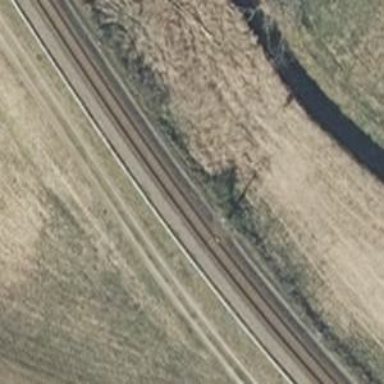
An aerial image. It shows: Railway signal.